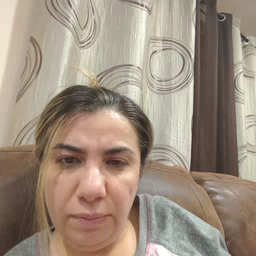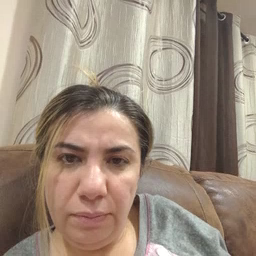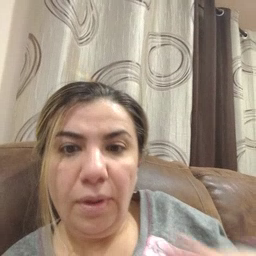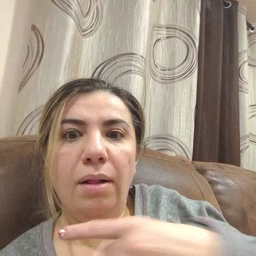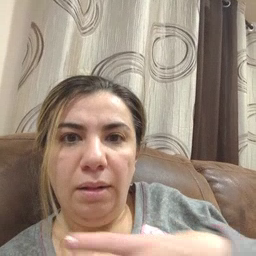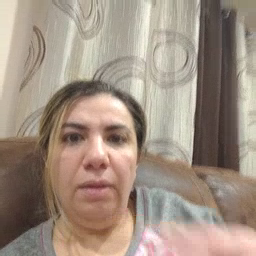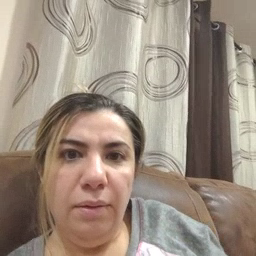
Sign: like